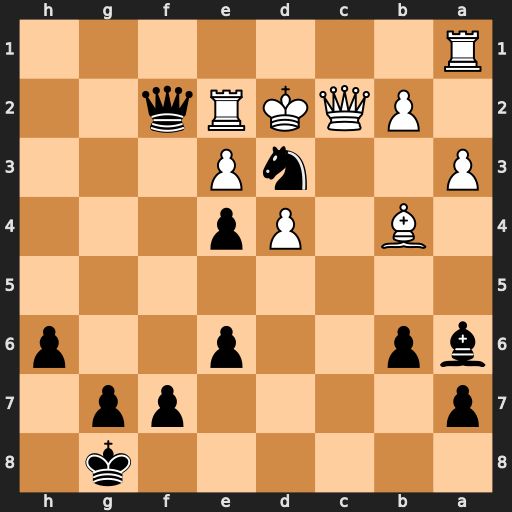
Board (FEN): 6k1/p4pp1/bp2p2p/8/1B1Pp3/P2nP3/1PQKRq2/R7
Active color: b
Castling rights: -
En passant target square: -
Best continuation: Qxe2+ Kxe2 Nxb4+ Kd2 Nxc2